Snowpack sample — Buffalo Mountain, Silverthorne, Colorado, USA (2/22/26, 2:02 PM MST)
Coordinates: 39.622, -106.113
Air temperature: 33 °F
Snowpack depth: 63 cm
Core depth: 30 cm
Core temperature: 26.6 °F
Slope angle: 11°, slope face: 116°
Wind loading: low
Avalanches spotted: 0
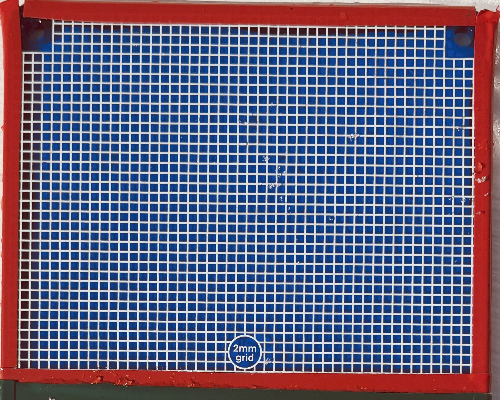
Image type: profile
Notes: In a firebreak similar to site 1, minimal wind loading with no spotted avalanches (not many faces in view though)